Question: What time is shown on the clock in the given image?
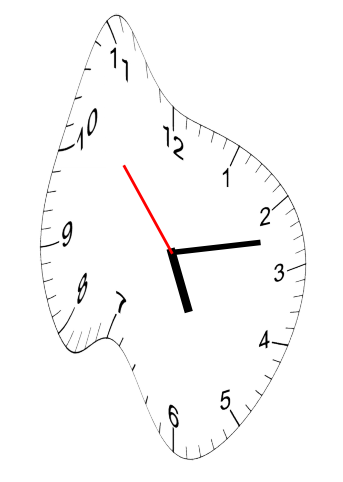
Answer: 05:12:53